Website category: camera
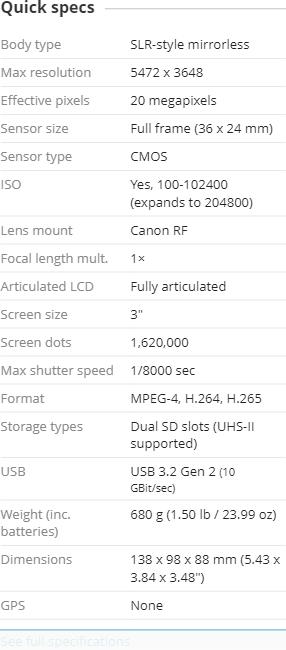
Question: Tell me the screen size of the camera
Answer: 3

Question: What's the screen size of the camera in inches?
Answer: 3

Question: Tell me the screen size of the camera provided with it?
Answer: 3

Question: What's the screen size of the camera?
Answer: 3

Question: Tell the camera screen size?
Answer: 3

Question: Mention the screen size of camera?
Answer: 3

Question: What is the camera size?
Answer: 3

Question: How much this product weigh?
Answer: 680 g (1.50 lb / 23.99 oz )

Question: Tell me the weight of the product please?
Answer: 680 g (1.50 lb / 23.99 oz )

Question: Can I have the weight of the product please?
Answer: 680 g (1.50 lb / 23.99 oz )

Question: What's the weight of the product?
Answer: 680 g (1.50 lb / 23.99 oz )

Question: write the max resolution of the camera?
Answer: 5472 x 3648

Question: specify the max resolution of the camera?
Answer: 5472 x 3648

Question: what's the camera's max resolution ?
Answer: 5472 x 3648

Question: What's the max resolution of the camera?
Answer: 5472 x 3648

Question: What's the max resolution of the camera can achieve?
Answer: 5472 x 3648

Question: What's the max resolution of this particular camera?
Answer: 5472 x 3648

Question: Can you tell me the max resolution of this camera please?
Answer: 5472 x 3648

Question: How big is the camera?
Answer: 138 x 98 x 88 mm (5.43 x 3.84 x 3.48 )

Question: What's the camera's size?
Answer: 138 x 98 x 88 mm (5.43 x 3.84 x 3.48 )

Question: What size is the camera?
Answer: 138 x 98 x 88 mm (5.43 x 3.84 x 3.48 )

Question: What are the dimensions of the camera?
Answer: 138 x 98 x 88 mm (5.43 x 3.84 x 3.48 )

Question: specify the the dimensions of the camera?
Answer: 138 x 98 x 88 mm (5.43 x 3.84 x 3.48 )

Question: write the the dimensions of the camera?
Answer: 138 x 98 x 88 mm (5.43 x 3.84 x 3.48 )

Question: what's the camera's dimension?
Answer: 138 x 98 x 88 mm (5.43 x 3.84 x 3.48 )